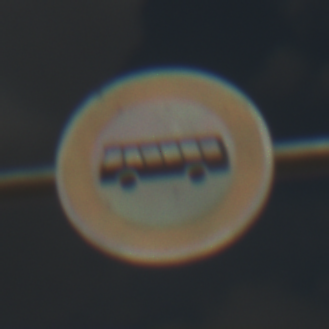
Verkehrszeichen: VerbotKraftomnibusse
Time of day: MorningAfternoon
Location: Outdoor (Beach)
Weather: PartlyCloudy
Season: NotSpecified
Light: Natural